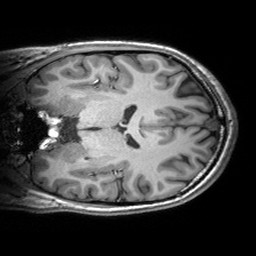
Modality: T1w
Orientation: coronal
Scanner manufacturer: siemens
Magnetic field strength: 3 T
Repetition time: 2.53 s
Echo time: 0.00299 s